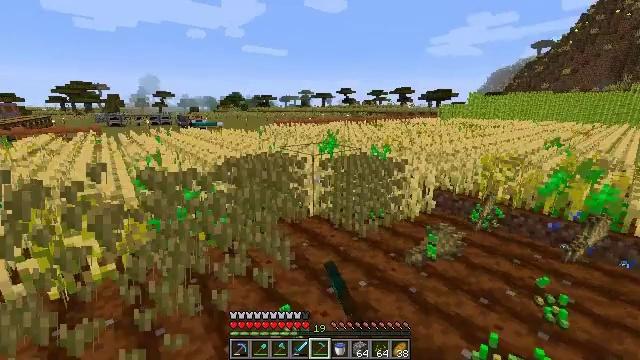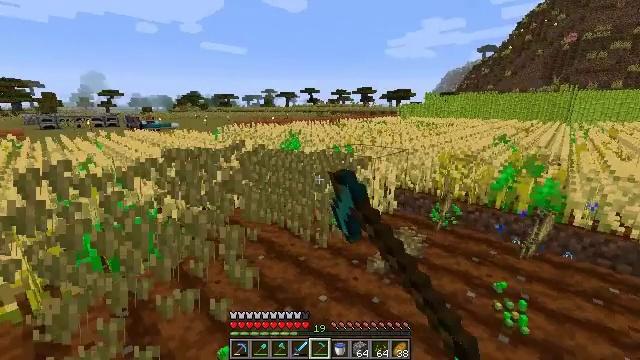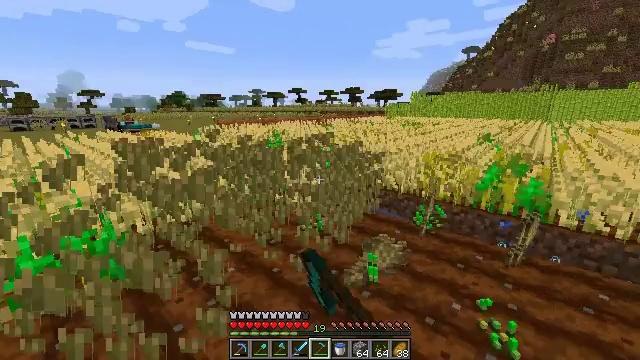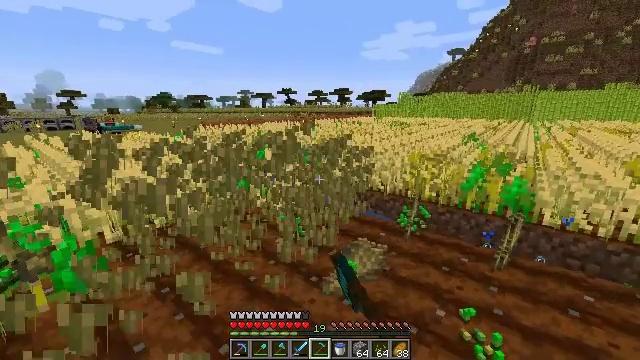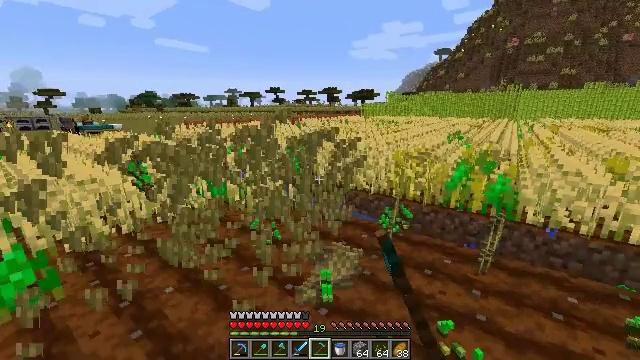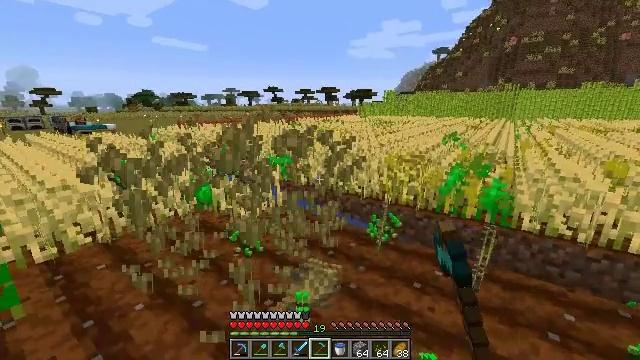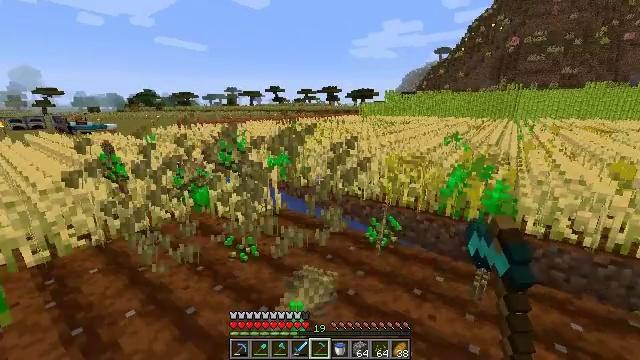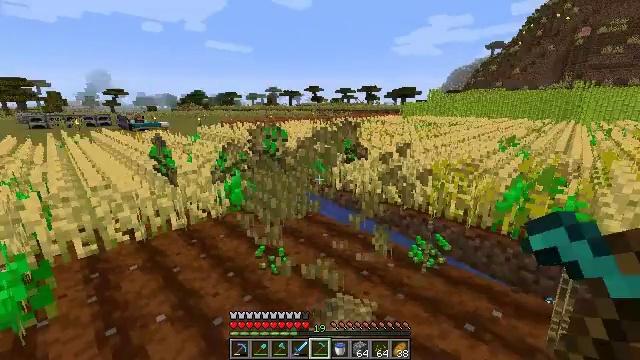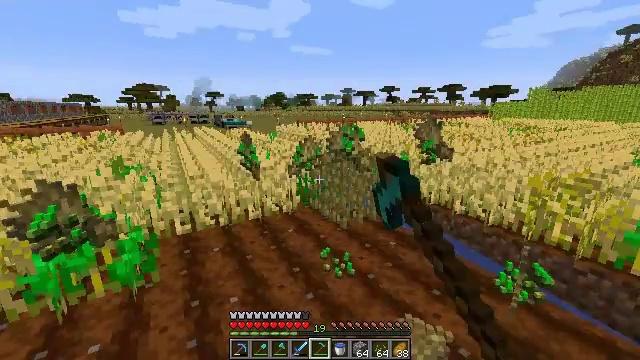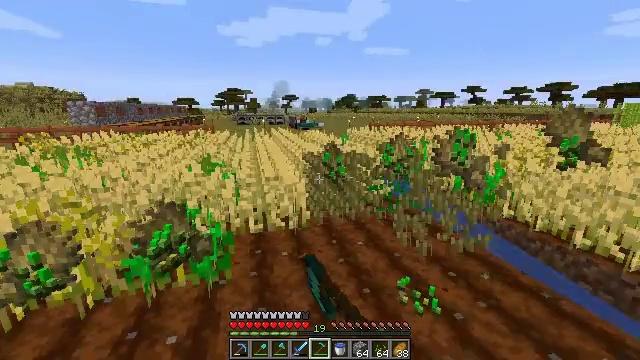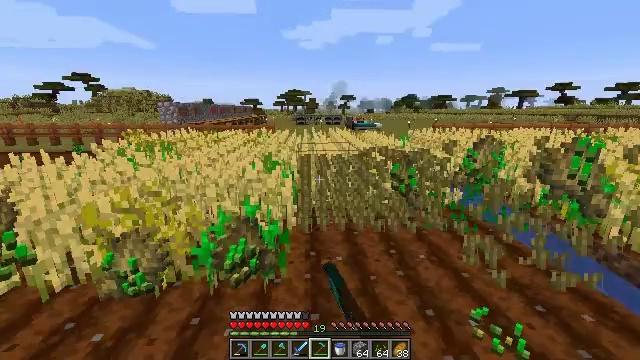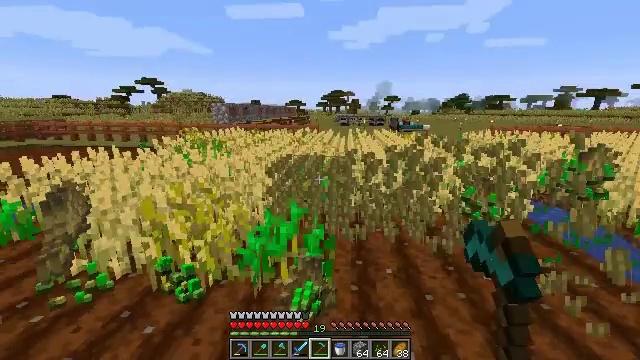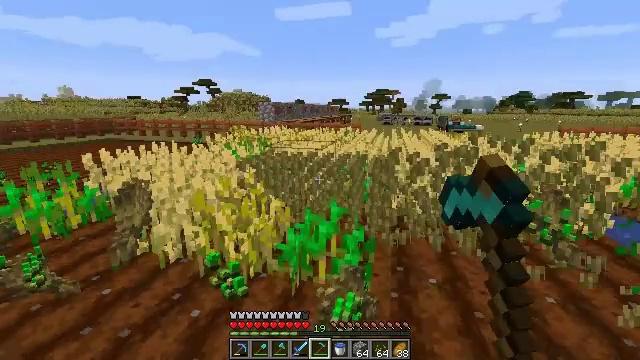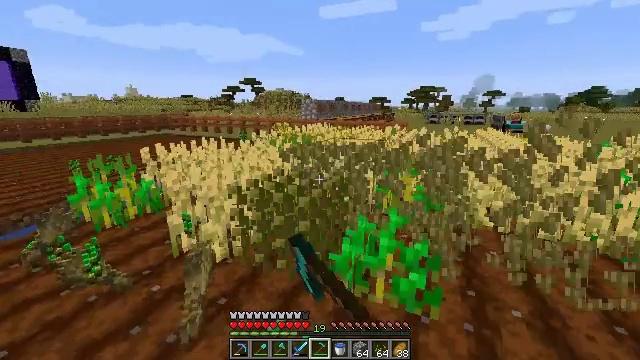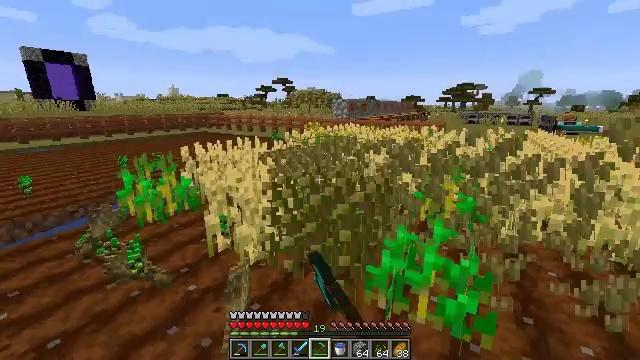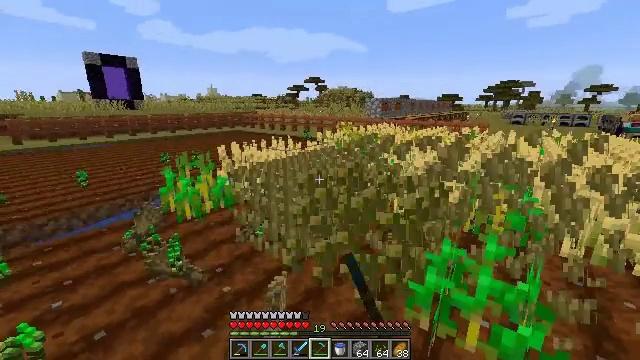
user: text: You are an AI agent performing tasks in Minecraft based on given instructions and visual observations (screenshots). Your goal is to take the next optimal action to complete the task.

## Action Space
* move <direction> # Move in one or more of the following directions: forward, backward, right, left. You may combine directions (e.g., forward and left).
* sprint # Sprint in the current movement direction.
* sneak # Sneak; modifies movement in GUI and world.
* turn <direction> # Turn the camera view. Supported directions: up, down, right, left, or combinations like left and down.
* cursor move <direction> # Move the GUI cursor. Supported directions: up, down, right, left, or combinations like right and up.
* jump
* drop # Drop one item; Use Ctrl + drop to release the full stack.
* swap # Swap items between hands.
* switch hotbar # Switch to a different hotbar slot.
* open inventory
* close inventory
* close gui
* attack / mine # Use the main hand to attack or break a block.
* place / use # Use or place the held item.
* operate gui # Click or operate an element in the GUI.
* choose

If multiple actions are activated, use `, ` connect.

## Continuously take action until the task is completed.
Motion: motion action
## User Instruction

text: Get wheat from the farmland.
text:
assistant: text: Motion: move forward and move right, turn right, attack / mine
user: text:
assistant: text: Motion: move forward and move right, turn right, attack / mine
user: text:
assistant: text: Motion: move forward and move right, turn right, attack / mine
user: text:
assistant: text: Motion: move forward and move right, turn right, attack / mine
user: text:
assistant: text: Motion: move forward and move right, attack / mine
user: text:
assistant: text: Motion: move forward and move left, attack / mine
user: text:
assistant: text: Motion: move forward and move left, turn left, attack / mine
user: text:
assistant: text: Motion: move forward and move left, turn left, attack / mine
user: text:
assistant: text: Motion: move forward and move left, turn left, attack / mine
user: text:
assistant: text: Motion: move forward and move left, turn left, attack / mine
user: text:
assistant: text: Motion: move forward and move left, turn left, attack / mine
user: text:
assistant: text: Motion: move forward and move left, turn left, attack / mine
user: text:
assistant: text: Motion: move forward and move left, turn left, attack / mine
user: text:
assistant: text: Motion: move forward and move left, turn left, attack / mine
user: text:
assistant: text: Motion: move forward and move left, turn left, attack / mine
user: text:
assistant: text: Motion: move forward and move left, turn left, attack / mine
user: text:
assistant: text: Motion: move forward and move left, turn left, attack / mine
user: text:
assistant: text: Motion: move forward and move left, attack / mine
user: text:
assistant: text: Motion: move forward and move left, attack / mine
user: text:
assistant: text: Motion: move forward and move left, attack / mine
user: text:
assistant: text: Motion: move forward and move left, turn right, attack / mine
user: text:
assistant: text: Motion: move forward and move right, turn right and up, attack / mine
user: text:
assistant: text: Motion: move forward and move right, turn right, attack / mine
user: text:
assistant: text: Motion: move forward and move right, turn right, attack / mine
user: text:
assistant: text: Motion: move forward and move right, turn right, attack / mine
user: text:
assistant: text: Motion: move right, turn right, attack / mine
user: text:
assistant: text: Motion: move right, turn right, attack / mine
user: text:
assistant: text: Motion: move right, turn right, attack / mine
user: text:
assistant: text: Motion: move right, turn right, attack / mine
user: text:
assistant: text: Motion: move right, turn right, attack / mine